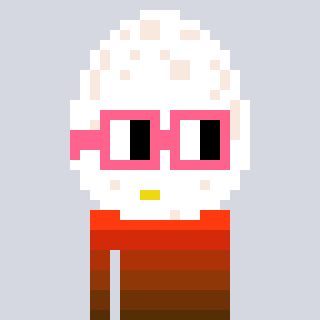
a pixel art character with square pink glasses, a egg-shaped head and a grayscale-colored body on a cool background